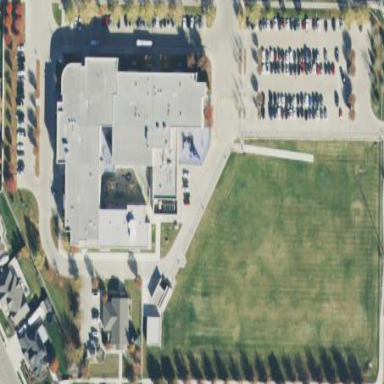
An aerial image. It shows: School.